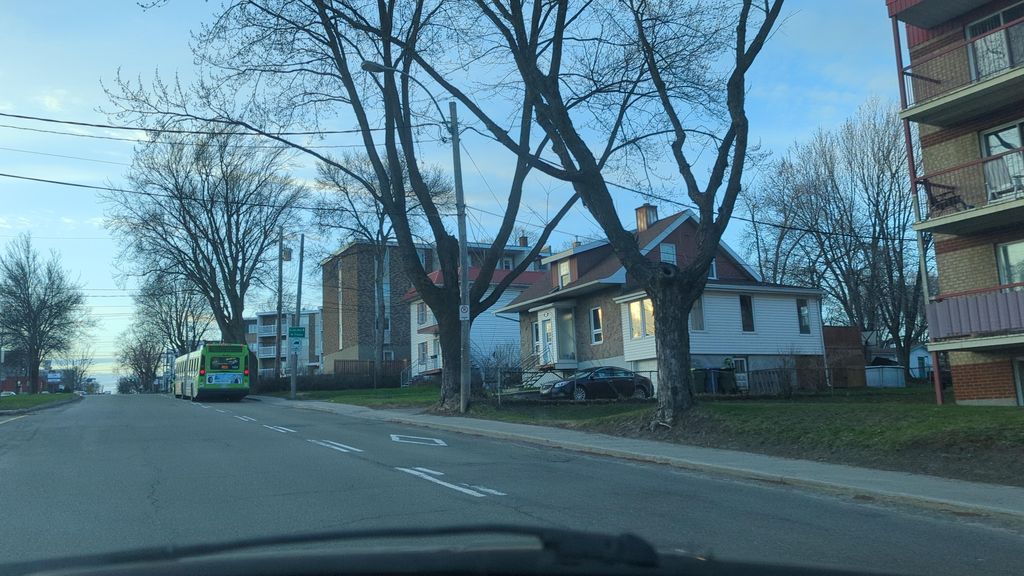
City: quebec_city